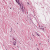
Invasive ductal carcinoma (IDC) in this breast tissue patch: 0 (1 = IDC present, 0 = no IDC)